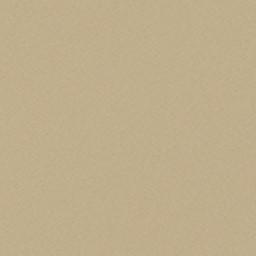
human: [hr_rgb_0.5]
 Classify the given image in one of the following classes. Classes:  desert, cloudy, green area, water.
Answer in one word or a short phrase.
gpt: desert